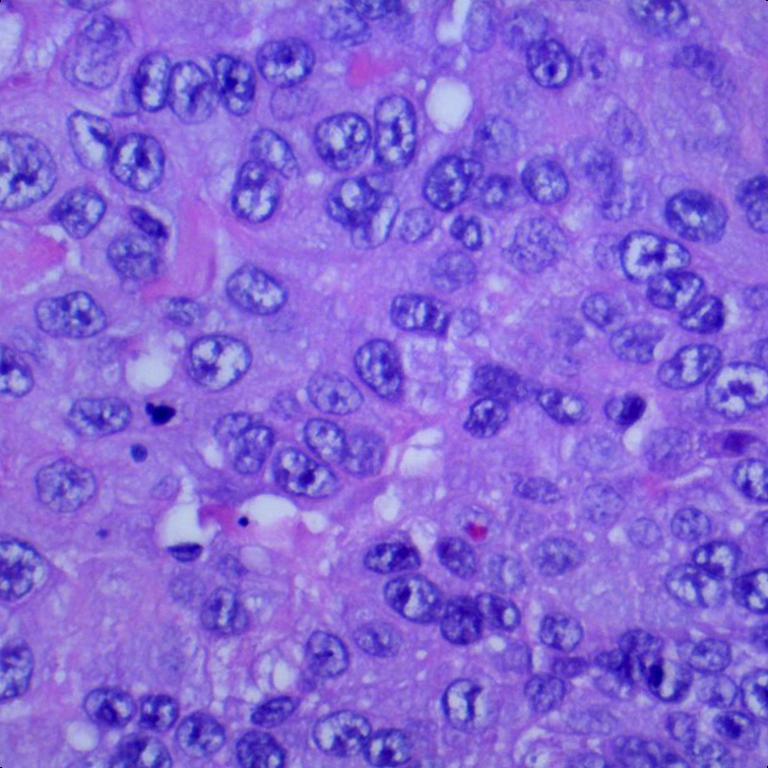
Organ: lung
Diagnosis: squamous carcinomas